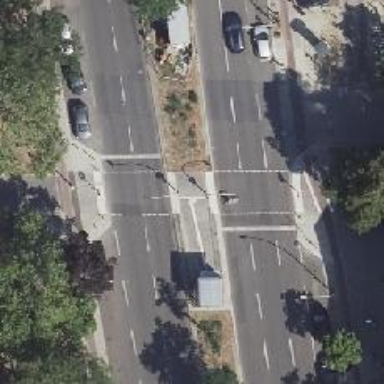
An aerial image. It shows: Footway that serves as traffic island.